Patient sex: M
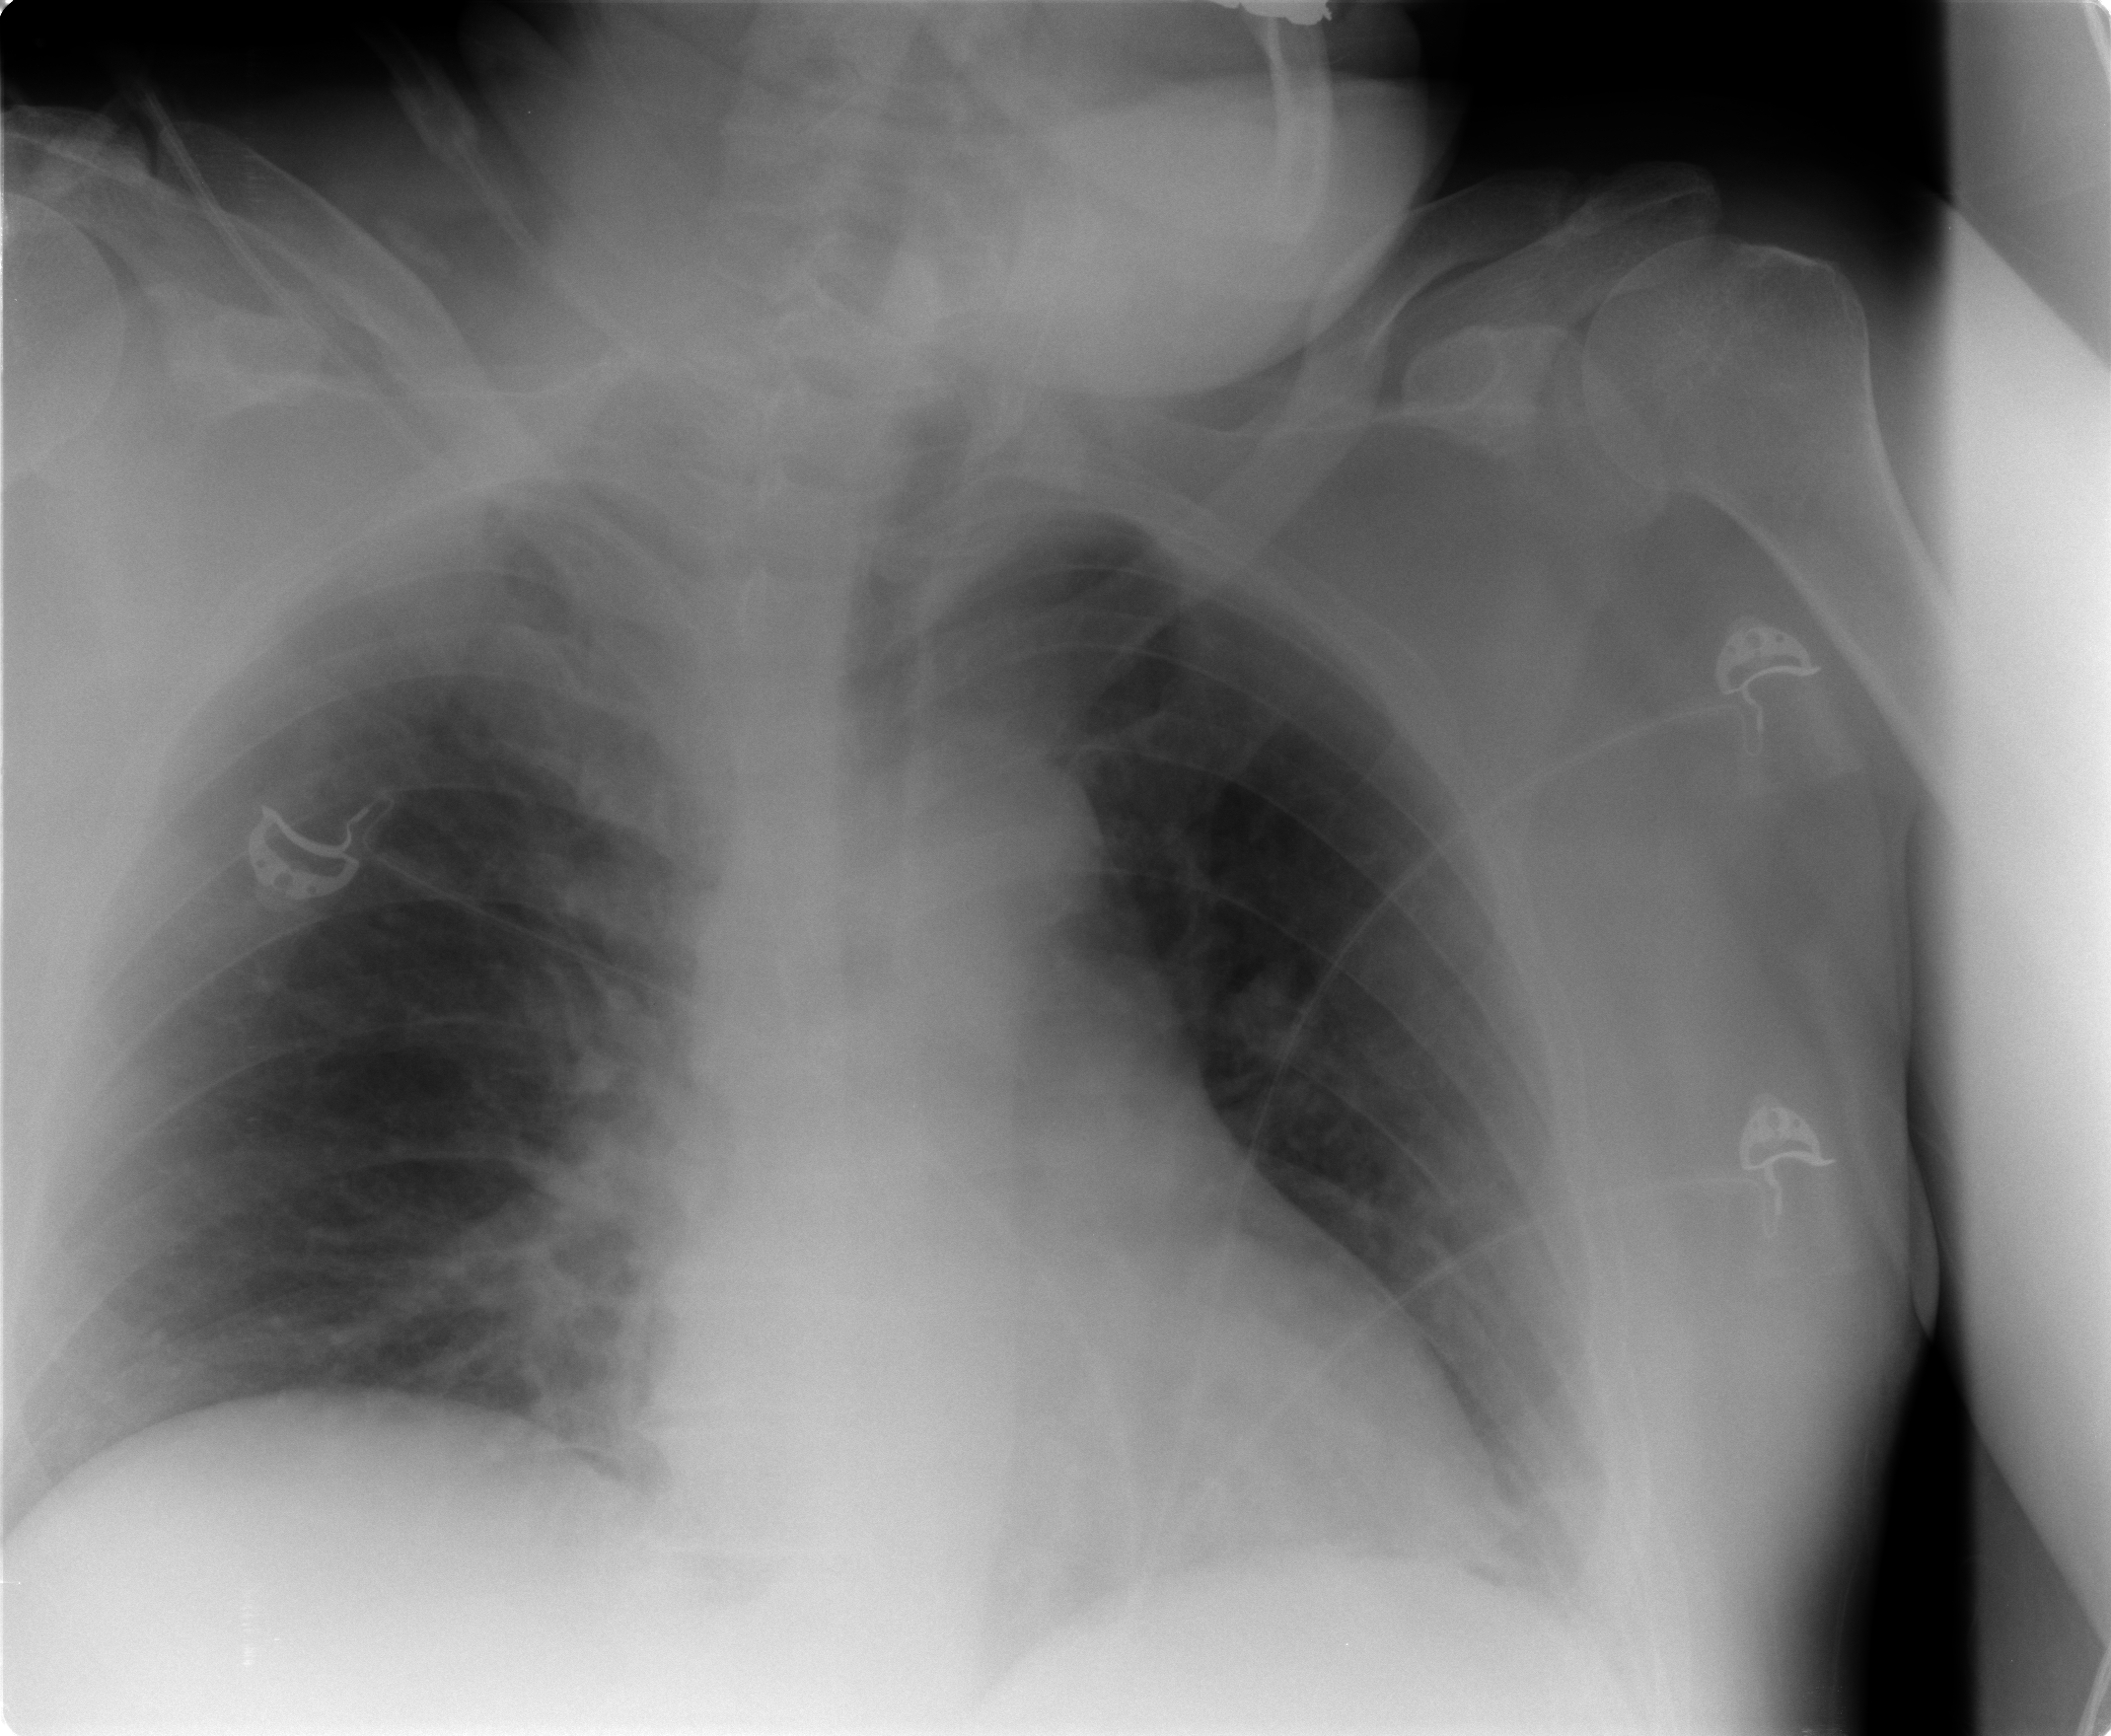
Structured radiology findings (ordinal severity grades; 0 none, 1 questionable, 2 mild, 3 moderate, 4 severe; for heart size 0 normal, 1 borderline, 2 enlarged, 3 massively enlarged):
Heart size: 2
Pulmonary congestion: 3
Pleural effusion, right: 0
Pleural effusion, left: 0
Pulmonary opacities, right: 0
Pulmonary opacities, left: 0
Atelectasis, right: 0
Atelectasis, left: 1